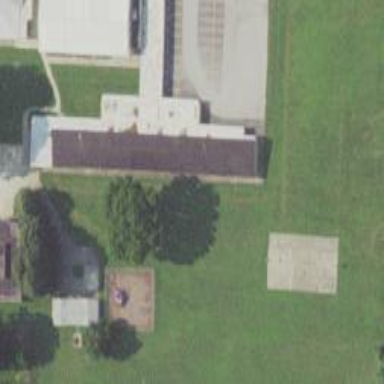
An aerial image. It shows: School.